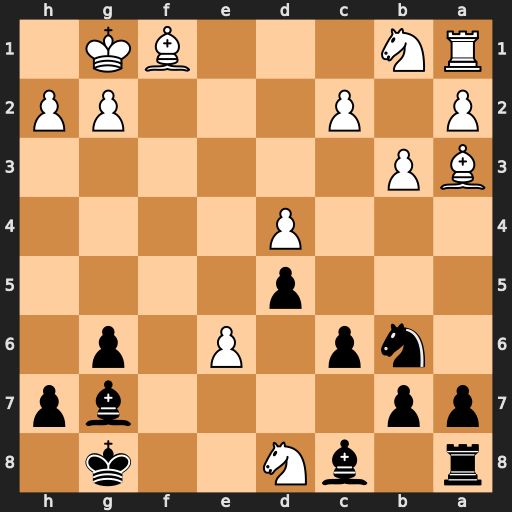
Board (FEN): r1bN2k1/pp4bp/1np1P1p1/3p4/3P4/BP6/P1P3PP/RN3BK1
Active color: b
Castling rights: -
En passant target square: -
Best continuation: Bxd4+ Kh1 Bxa1 e7 Bd7